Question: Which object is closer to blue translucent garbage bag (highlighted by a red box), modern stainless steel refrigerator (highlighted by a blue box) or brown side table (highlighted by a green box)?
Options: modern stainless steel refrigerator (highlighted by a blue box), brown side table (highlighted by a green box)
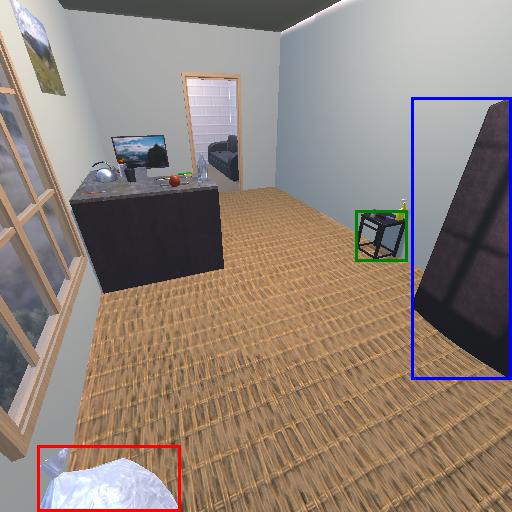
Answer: modern stainless steel refrigerator (highlighted by a blue box)